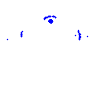
Particle: proton